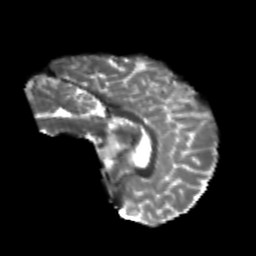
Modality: T2w
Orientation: sagittal
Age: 24
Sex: male
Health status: healthy
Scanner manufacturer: philips
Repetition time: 7.388 s
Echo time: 0.08599 s